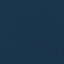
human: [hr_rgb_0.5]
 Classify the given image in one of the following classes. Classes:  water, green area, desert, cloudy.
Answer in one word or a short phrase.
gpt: water